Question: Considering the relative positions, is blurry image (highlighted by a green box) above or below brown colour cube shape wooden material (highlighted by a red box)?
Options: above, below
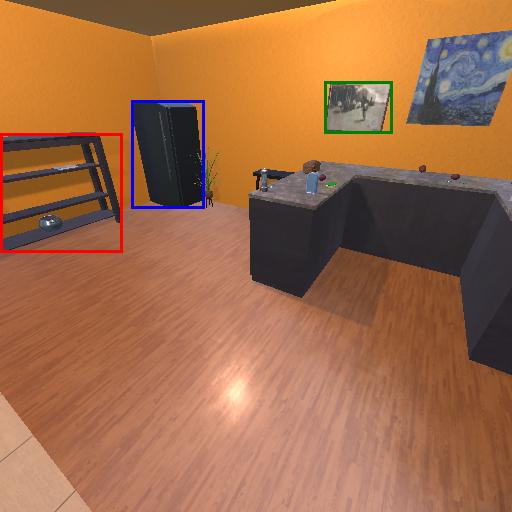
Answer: above